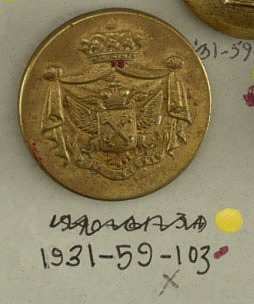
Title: Button
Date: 19th century
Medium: Brass, gold-plated
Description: X-cross shown on breast pocket of double-headed eagle; cloak mantling with crown above and ribbon with "Pour l'avenir" below. Brass back and shank. On reverse, "F Debacker 36 bis Avenue de l'Opera".

On card 45